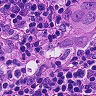
Metastatic tissue present: yes